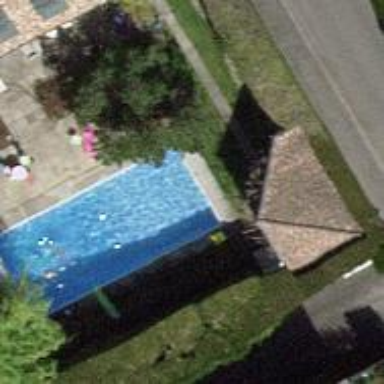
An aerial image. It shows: Swimming pool located in leisure land.